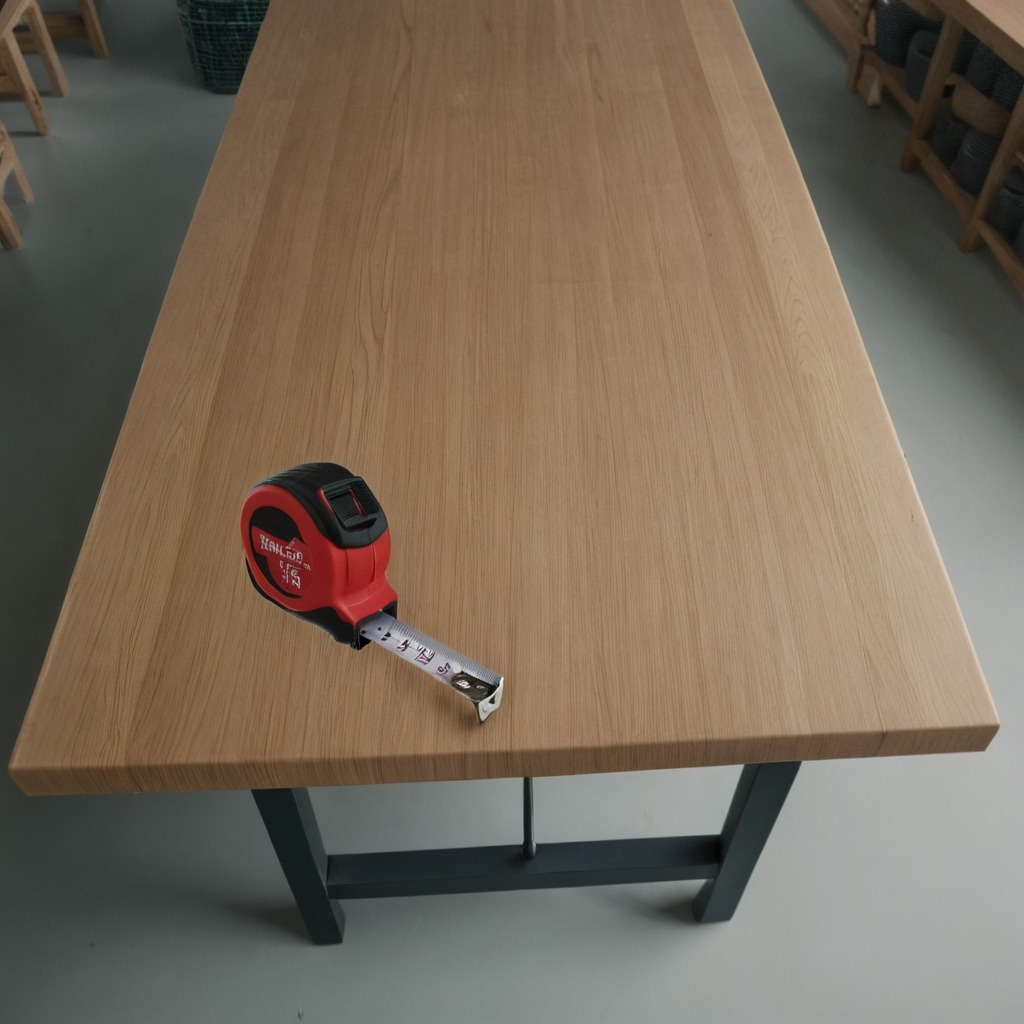
A measuring tape lies on a workbench inside a coastal fishing gear workshop.